Field crop: tomato
Growth stage: 1
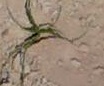
Species: cyperus